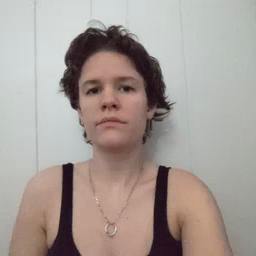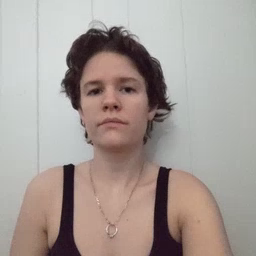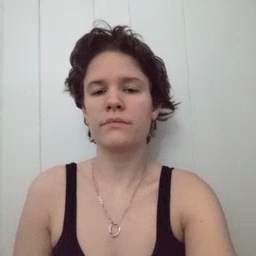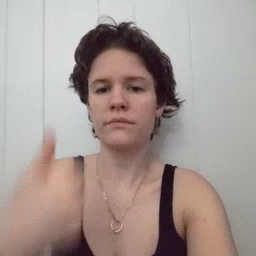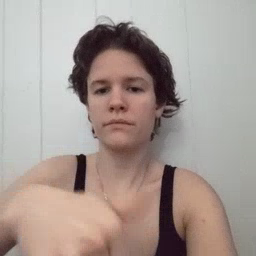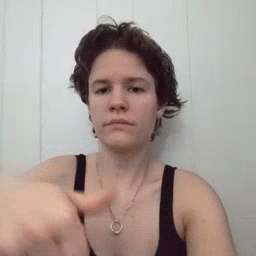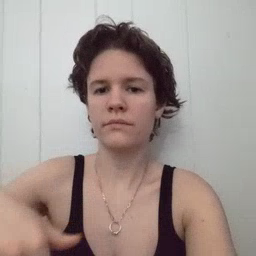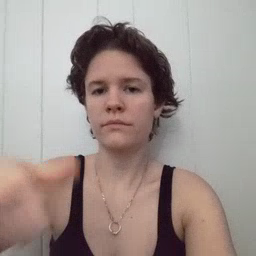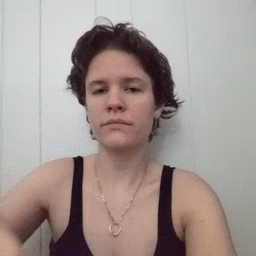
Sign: puzzle